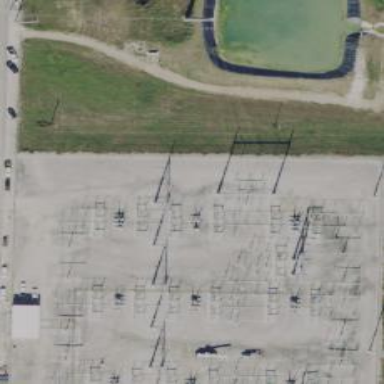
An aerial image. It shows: Switch used for power control.